Interaction volume radius: 5 \u00c5
Interaction volume height: 10 \u00c5
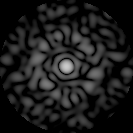
Disorder parameter: 0.8402